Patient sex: M
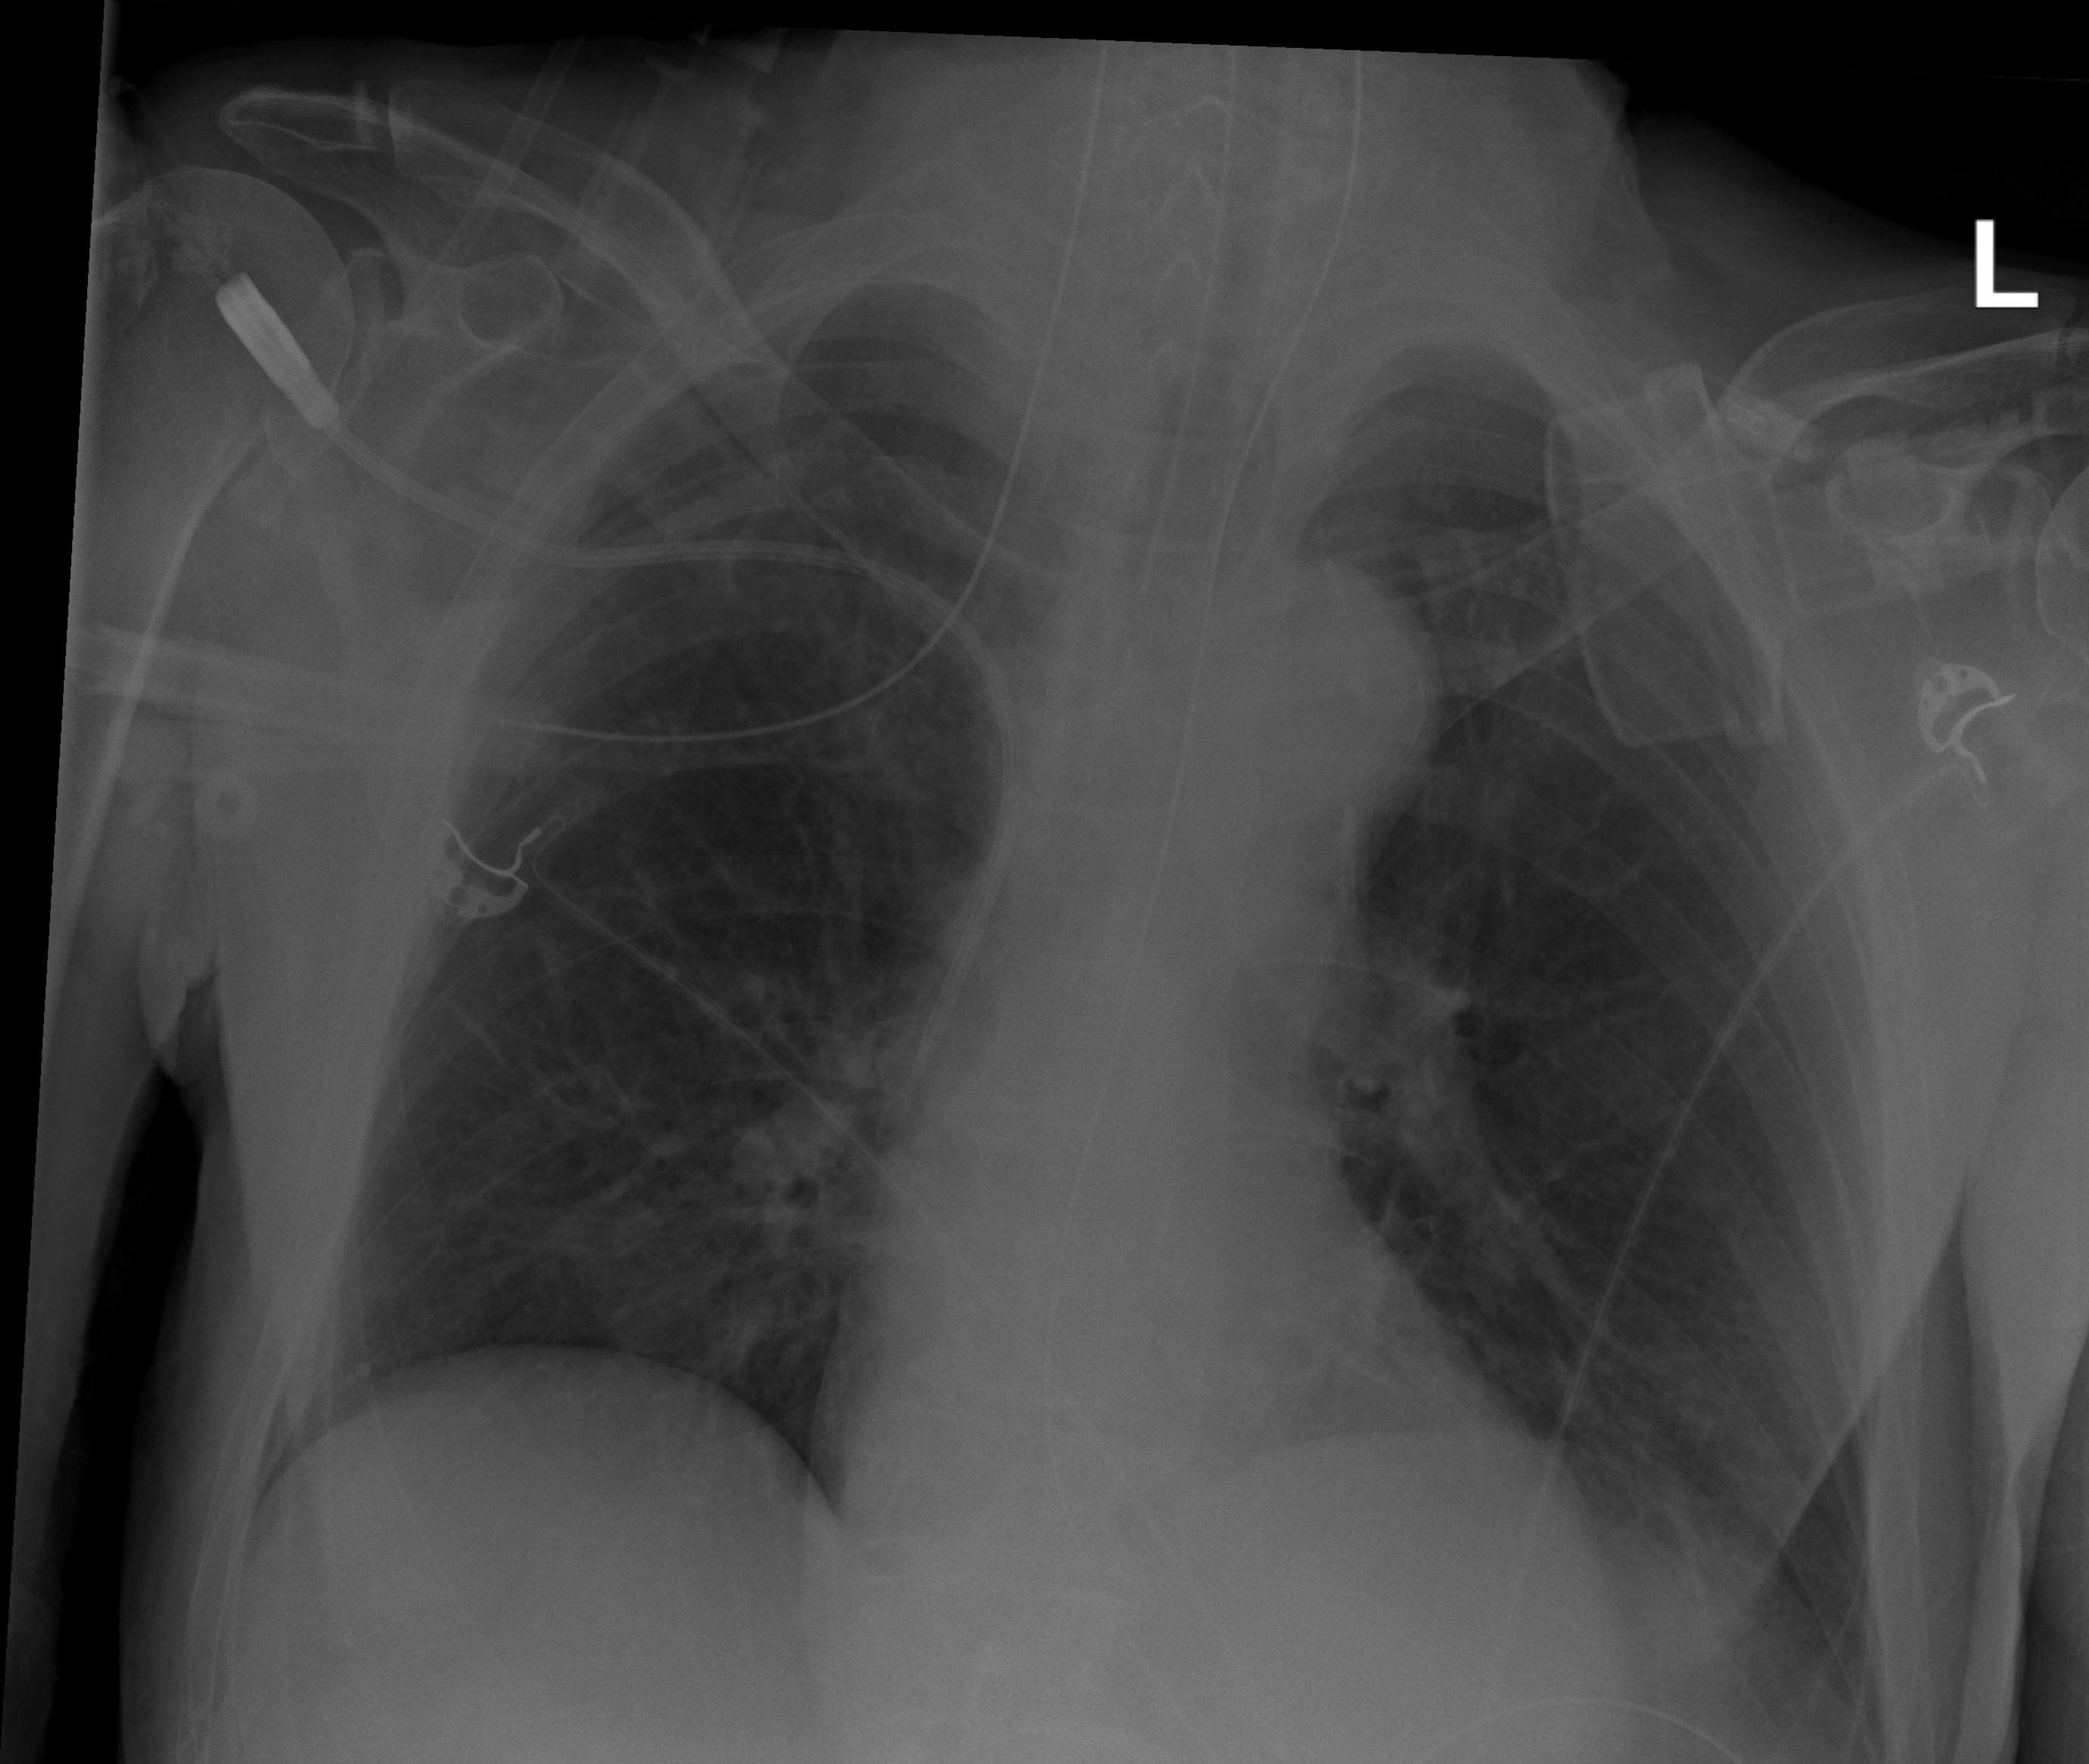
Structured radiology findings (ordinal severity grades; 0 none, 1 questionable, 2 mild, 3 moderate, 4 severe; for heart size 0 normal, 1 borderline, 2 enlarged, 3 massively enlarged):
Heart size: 0
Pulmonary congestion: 0
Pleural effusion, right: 0
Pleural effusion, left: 0
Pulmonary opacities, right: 0
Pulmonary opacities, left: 0
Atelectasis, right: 2
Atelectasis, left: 2